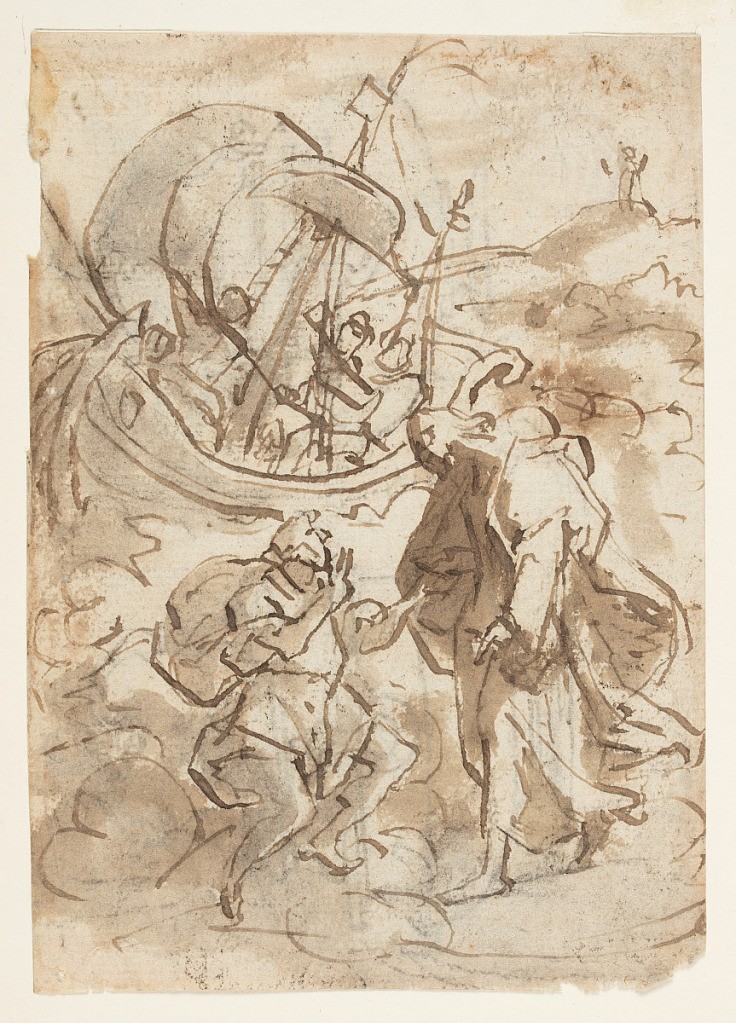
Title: Christ Saving Peter from Drowning
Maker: Jan van der Straet, called Stradanus, Flemish, 1523–1605
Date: ca. 1580–1605
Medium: Recto: pen and brown ink, brush and brown and black washes over black chalk on laid paper. Verso: pen and brown ink over black chalk on laid paper.
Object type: Drawing
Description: Recto: Christ, standing on water at right in the foreground, reaches out a hand to Peter, shown swimming below him, reaching out for help. A boat is in the background, tossed by the waves. A small figure with arms outstretched stands on the shore beyond.
Verso: Two kettles, each shown with the spout facing forward. Their handles stand upright. Below appears a standing cup, much smaller, with two handles and a lid. 